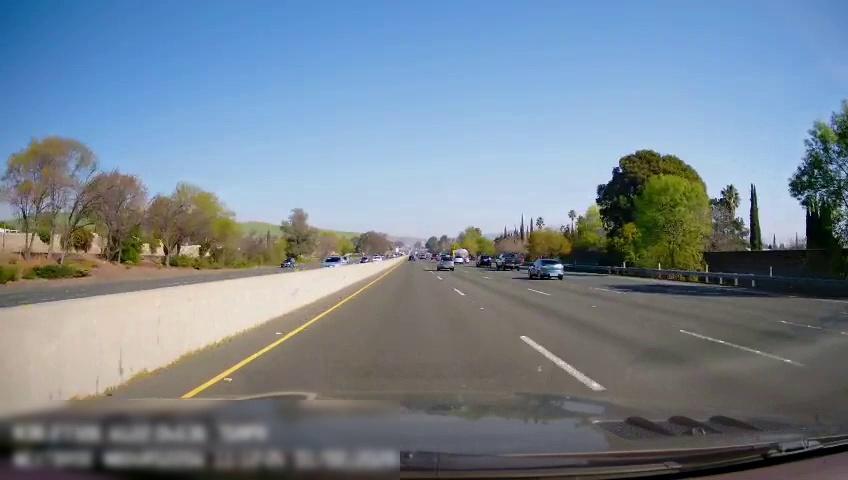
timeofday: Day
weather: Sunny
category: Drivable Space
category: Drivable Space
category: Vehicles | Car
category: Vehicles | SUV
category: Vehicles | Car
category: Vehicles | Car
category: Vehicles | Car
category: Vehicles | SUV
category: Vehicles | Truck
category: Vehicles | SUV
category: Vehicles | Other LV
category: Vehicles | Car
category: Vehicles | Car
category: Lanes | Alternate Lane
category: Lanes | Current Lane
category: Lanes | Current Lane
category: Lanes | Alternate Lane